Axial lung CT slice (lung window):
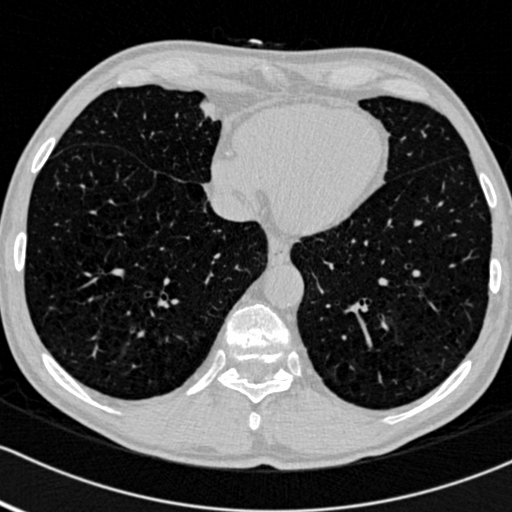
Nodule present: no